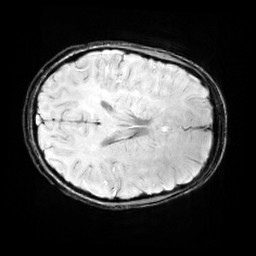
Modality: SWI
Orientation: axial
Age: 11
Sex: female
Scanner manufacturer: siemens
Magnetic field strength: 3 T
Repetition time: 0.027 s
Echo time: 0.02 s